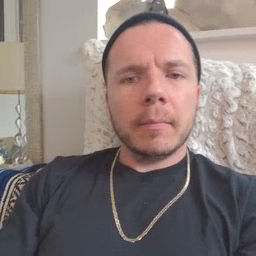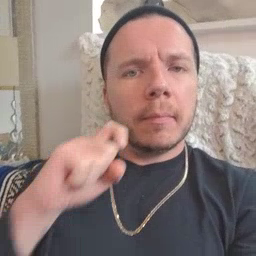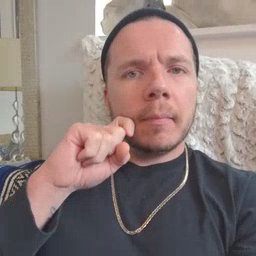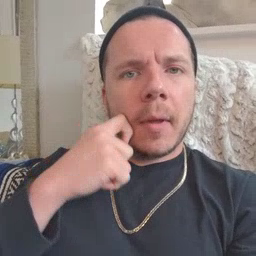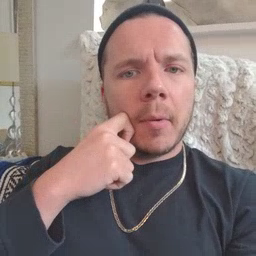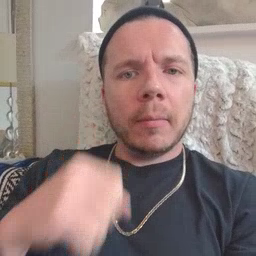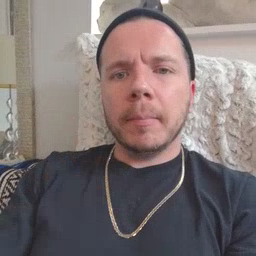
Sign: apple